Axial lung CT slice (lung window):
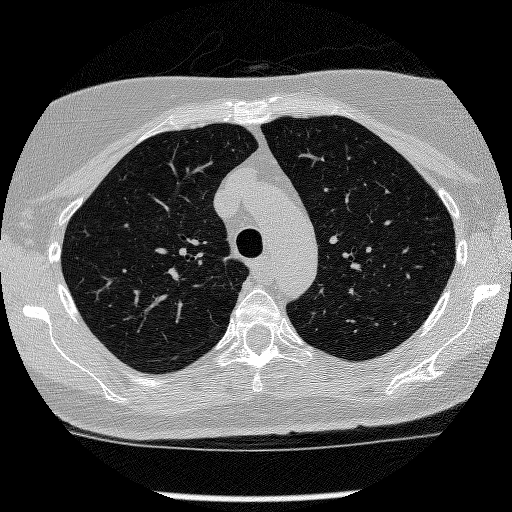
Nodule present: no